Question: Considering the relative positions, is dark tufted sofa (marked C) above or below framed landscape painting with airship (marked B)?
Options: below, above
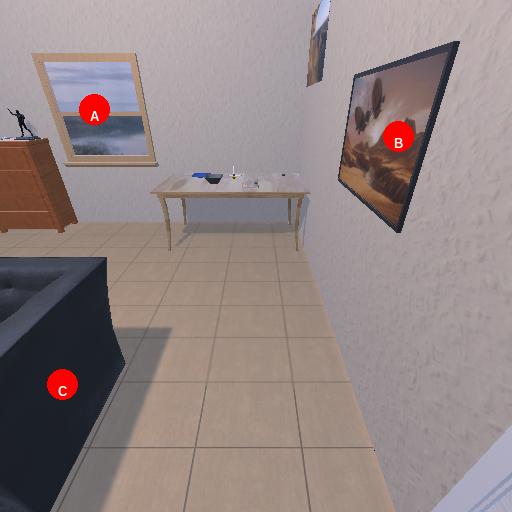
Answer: below